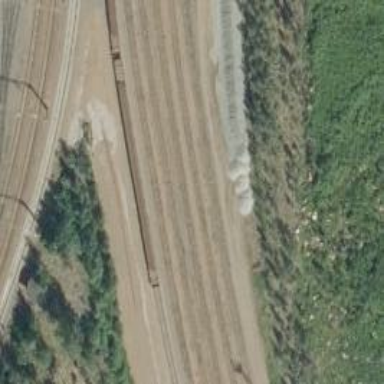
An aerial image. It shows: Railway yard used for servicing trains.